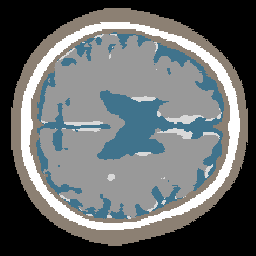
Label: no_lesion